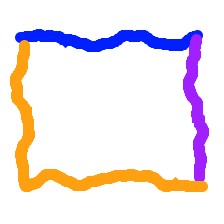
Shape: rectangle